Field crop: maize
Growth stage: 2
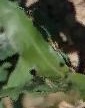
Species: maize